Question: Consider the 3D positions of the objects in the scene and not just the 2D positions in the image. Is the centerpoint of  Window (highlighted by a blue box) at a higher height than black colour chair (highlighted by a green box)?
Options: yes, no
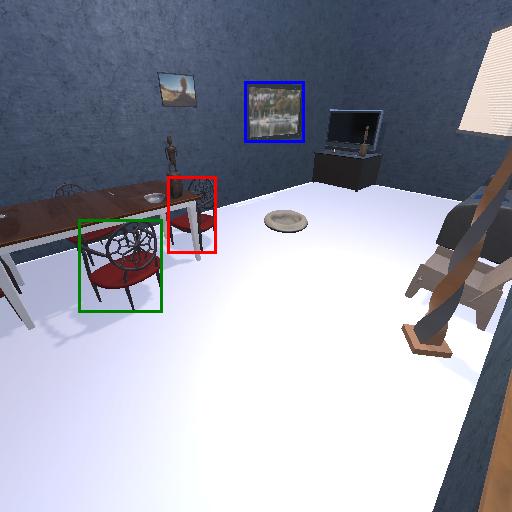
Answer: yes